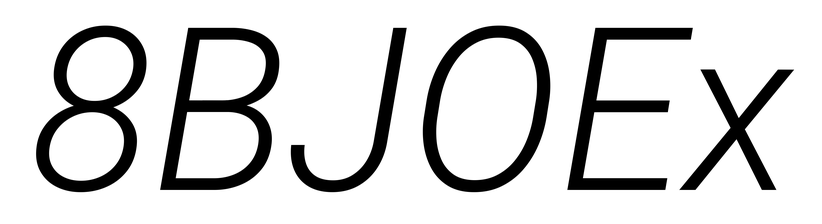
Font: Roboto-Italic_Light_Italic